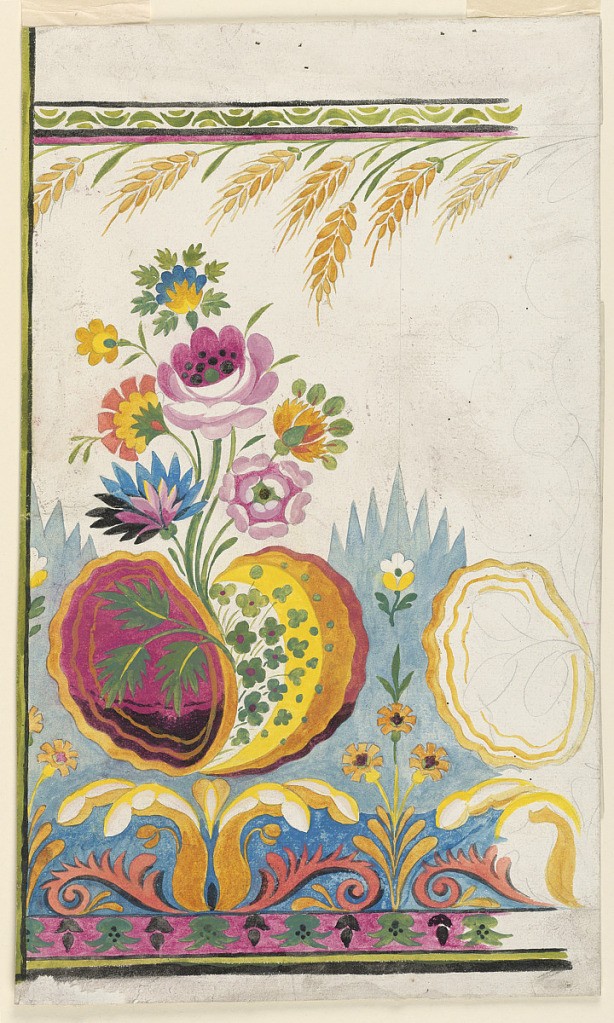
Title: Design for a Woven Border
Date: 1790-1800
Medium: Graphite, brush and colored gouache on paper, mounted on heavy paper
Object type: Drawing
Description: Roses and other fantastical flowers rise from scroll-shaped leaves adjoining a cone-repeat border; sheaths of wheat form top border repeat with a green nut-kernel repeat. Right portion in graphite sketch only.